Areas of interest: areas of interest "Harmonious Flowers and Birds Market"
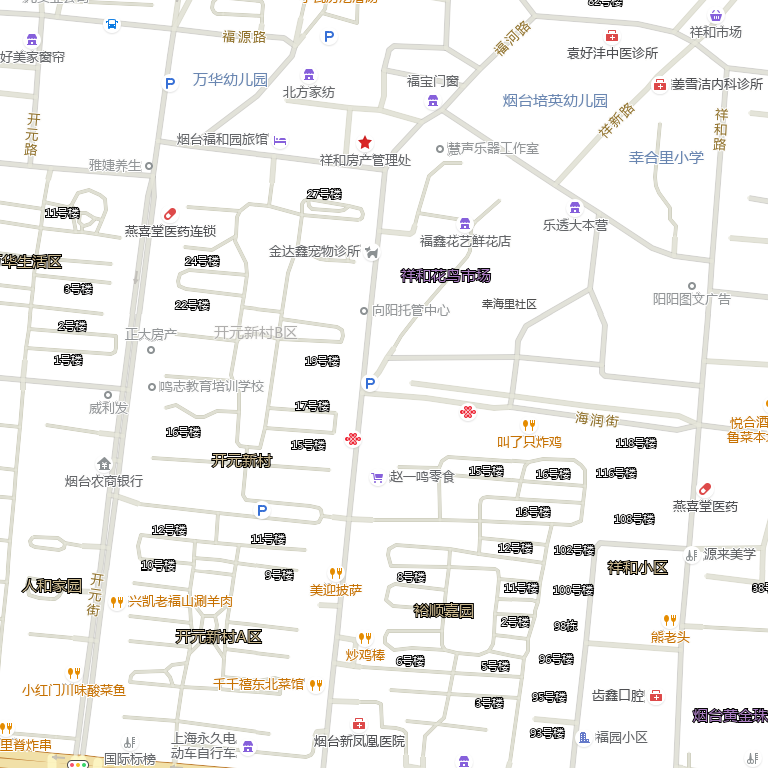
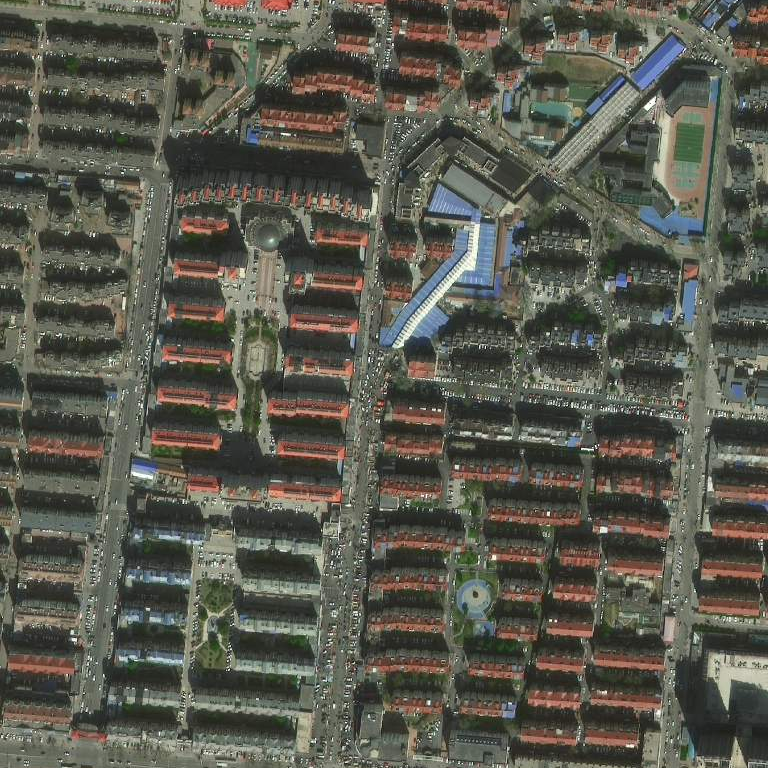